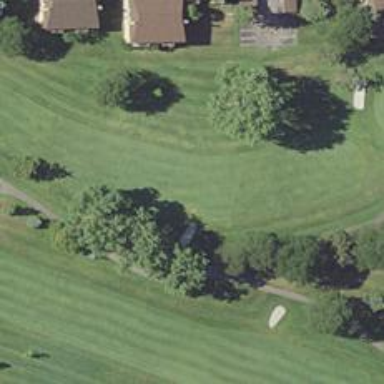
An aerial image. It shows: Golf hole.